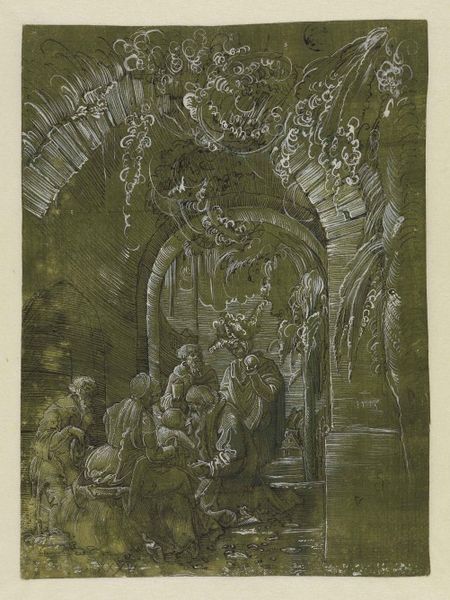
Titel: Anbetung der Heiligen drei Könige
Künstler: Albrecht Altdorfer (Kopie)
Standort: Karlsruhe
Institution: Staatliche Kunsthalle Karlsruhe
Schlagwörter: baum, blätter, dunkel, feder, gott, gruppe, mann, schatten, weiß, wolken, frauen, grün, landschaft, menschen, sitzen, stadt, blume, blumen, braun, frau, grau, hell, hut, kreide, licht, männer, nacht, pastell, raum, schwarz, skizze, stuhl, säule, tisch, zeichnung, zimmer, gebäude, haus, ansammlung, haube, leute, rock, versammlung, alt, bart, bärte, trinken, wand, alte, architektur, falten, lang, rembrandt, stein, steine, gelehrte, natur, wind, boden, land, gewand, haare, sitzend, stehend, familie, gewänder, kind, mutter, personen, blatt, girlande, pflanze, pflanzen, höhle, renaissance, engel, frucht, garten, gemüse, ranken, federbusch, apfel, düster, bogen, unterhaltung, mauer, ziegel, grafik, vergilbt, linien, oliv, markt, bank, rundbogen, treppe, essen, wein, sprechen, floral, ornamente, palme, stufe, stufen, gewächs, striche, tor, becher, eingang, keller, tusche, arkade, gewölbe, offen, greis, burg, torbogen, kohle, draußen, druck, schnitt, schraffur, radierung, stich, kugel, geschenk, zeremonie, kleinkind, gemäuer, graugrün, dunke, fasan, christus, jesus, griechen, mystisch, priester, weihrauch, stall, diskussion, umhänge, könige, heilige, zwerg, abendmahl, dürer, jünger, bänder, maria, kupferstich, anbetung, grünes gewölbe, laube, weise, wirtshaus, josef, joseph, olivgrün, geist, weihnacht, zeichung, wei´, wölbung, jesuskind, menschne, zeichnug, kringel, beratung, schraffierungen, geschenke, gehöht, silberstift, höhung, weißhöhung, verworren, einlass, seher, koenig, gaben, erzählen, bethlehem, myrrhe, heilige drei könige, krämer, trinekn, de, portik, erhoeht, weiße höhung, wirshaus, pastell weiß grün, weißzeichnung